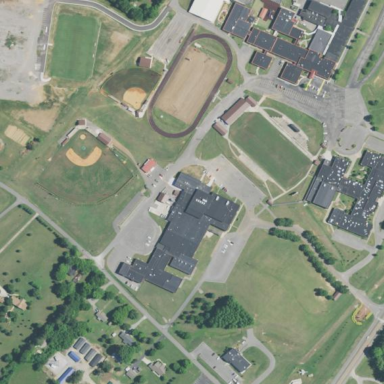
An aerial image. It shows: School.